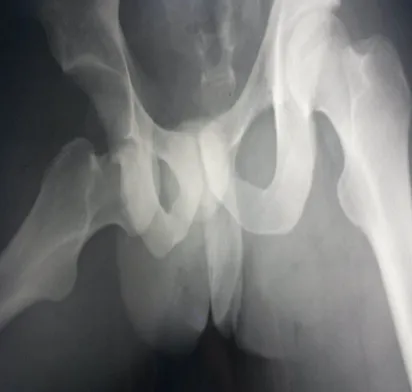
Anteroposterior radiograph of the pelvis showing an obturator dislocation of the right hip.
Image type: radiology (x_ray)